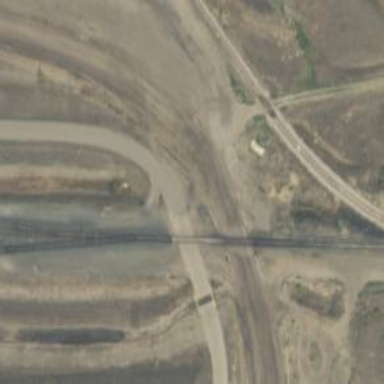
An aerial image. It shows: Level crossing along the railway.